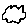
Label: cloud